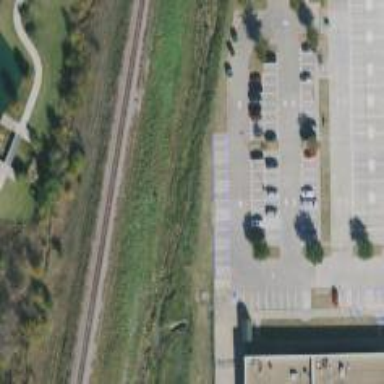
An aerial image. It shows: Parking space is available.